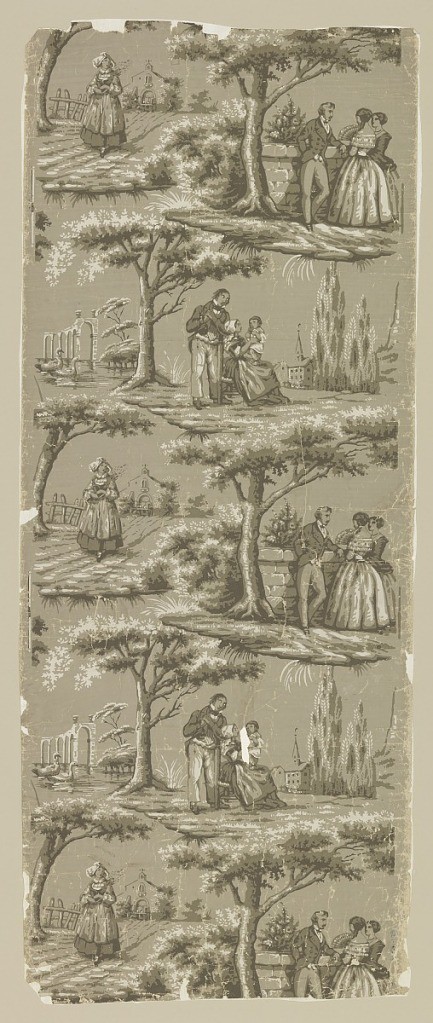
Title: Sidewall
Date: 1840–45
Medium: Block-printed
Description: Pastoral scenes including a country girl in cap and apron coming from a church, a man and two hoop-skirted women before a stone wall, and a man standing beside a seated woman who is holding a child. The scenes are separated by trees. Printed in grisaille. Includes two full repeats of pattern.